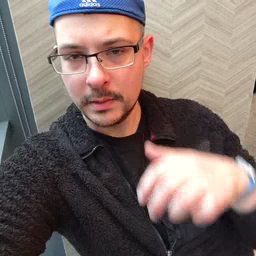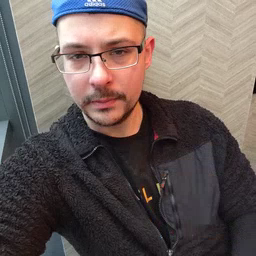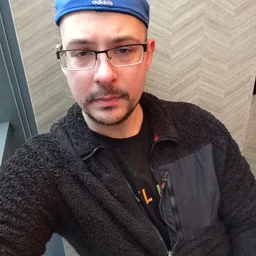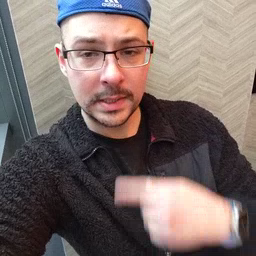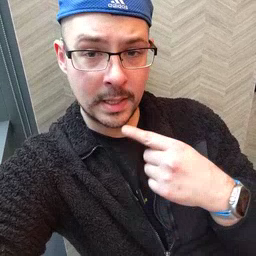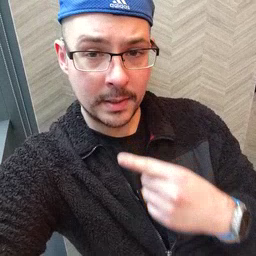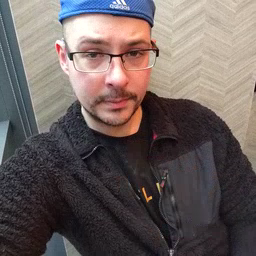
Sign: say